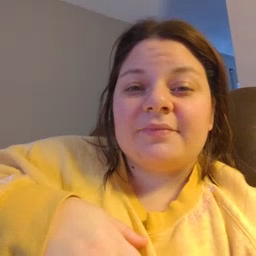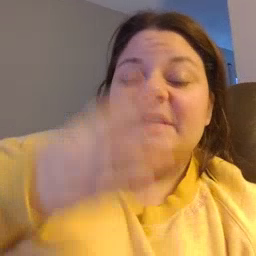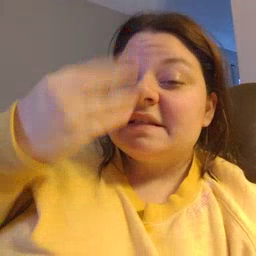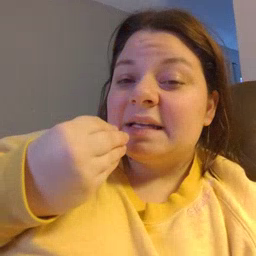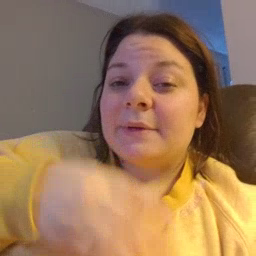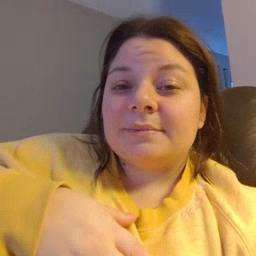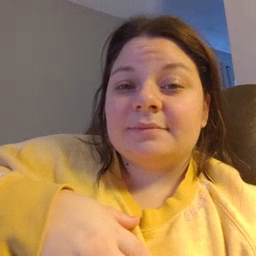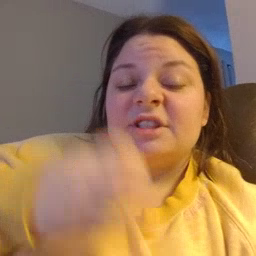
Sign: sleep